Aerial crown-view tile of a tropical tree (Barro Colorado Island, Panama), acquired 20241216:
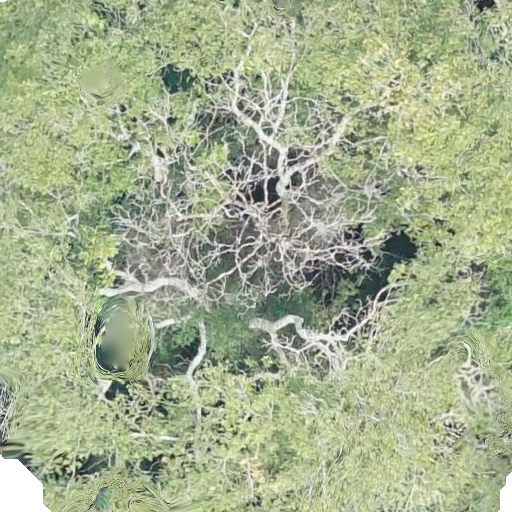
Species: Dipteryx oleifera
GBIF accepted scientific name: Dipteryx oleifera
Crown area: 542.581 m²